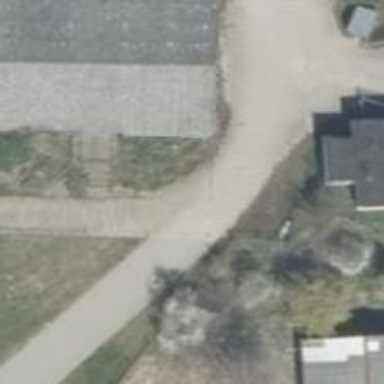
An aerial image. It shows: Driveway.